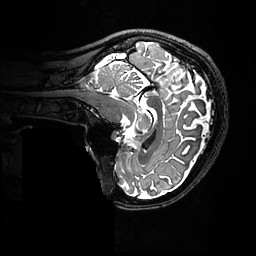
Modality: T2w
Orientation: sagittal
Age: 41
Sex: female
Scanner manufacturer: ge
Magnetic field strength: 3 T
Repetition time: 3.202 s
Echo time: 0.06683 s